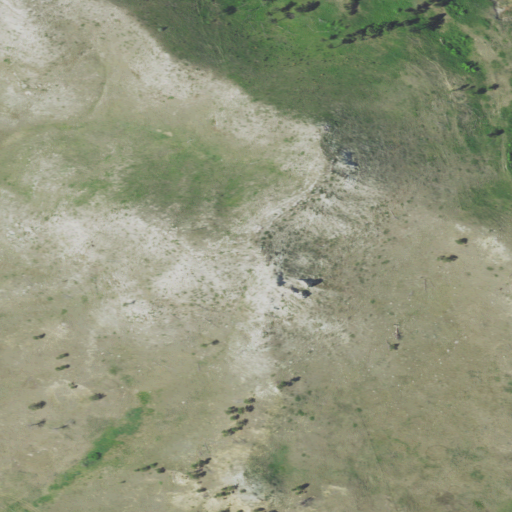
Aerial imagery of mountain in Montana named Stormy Butte containing shrub and grassland